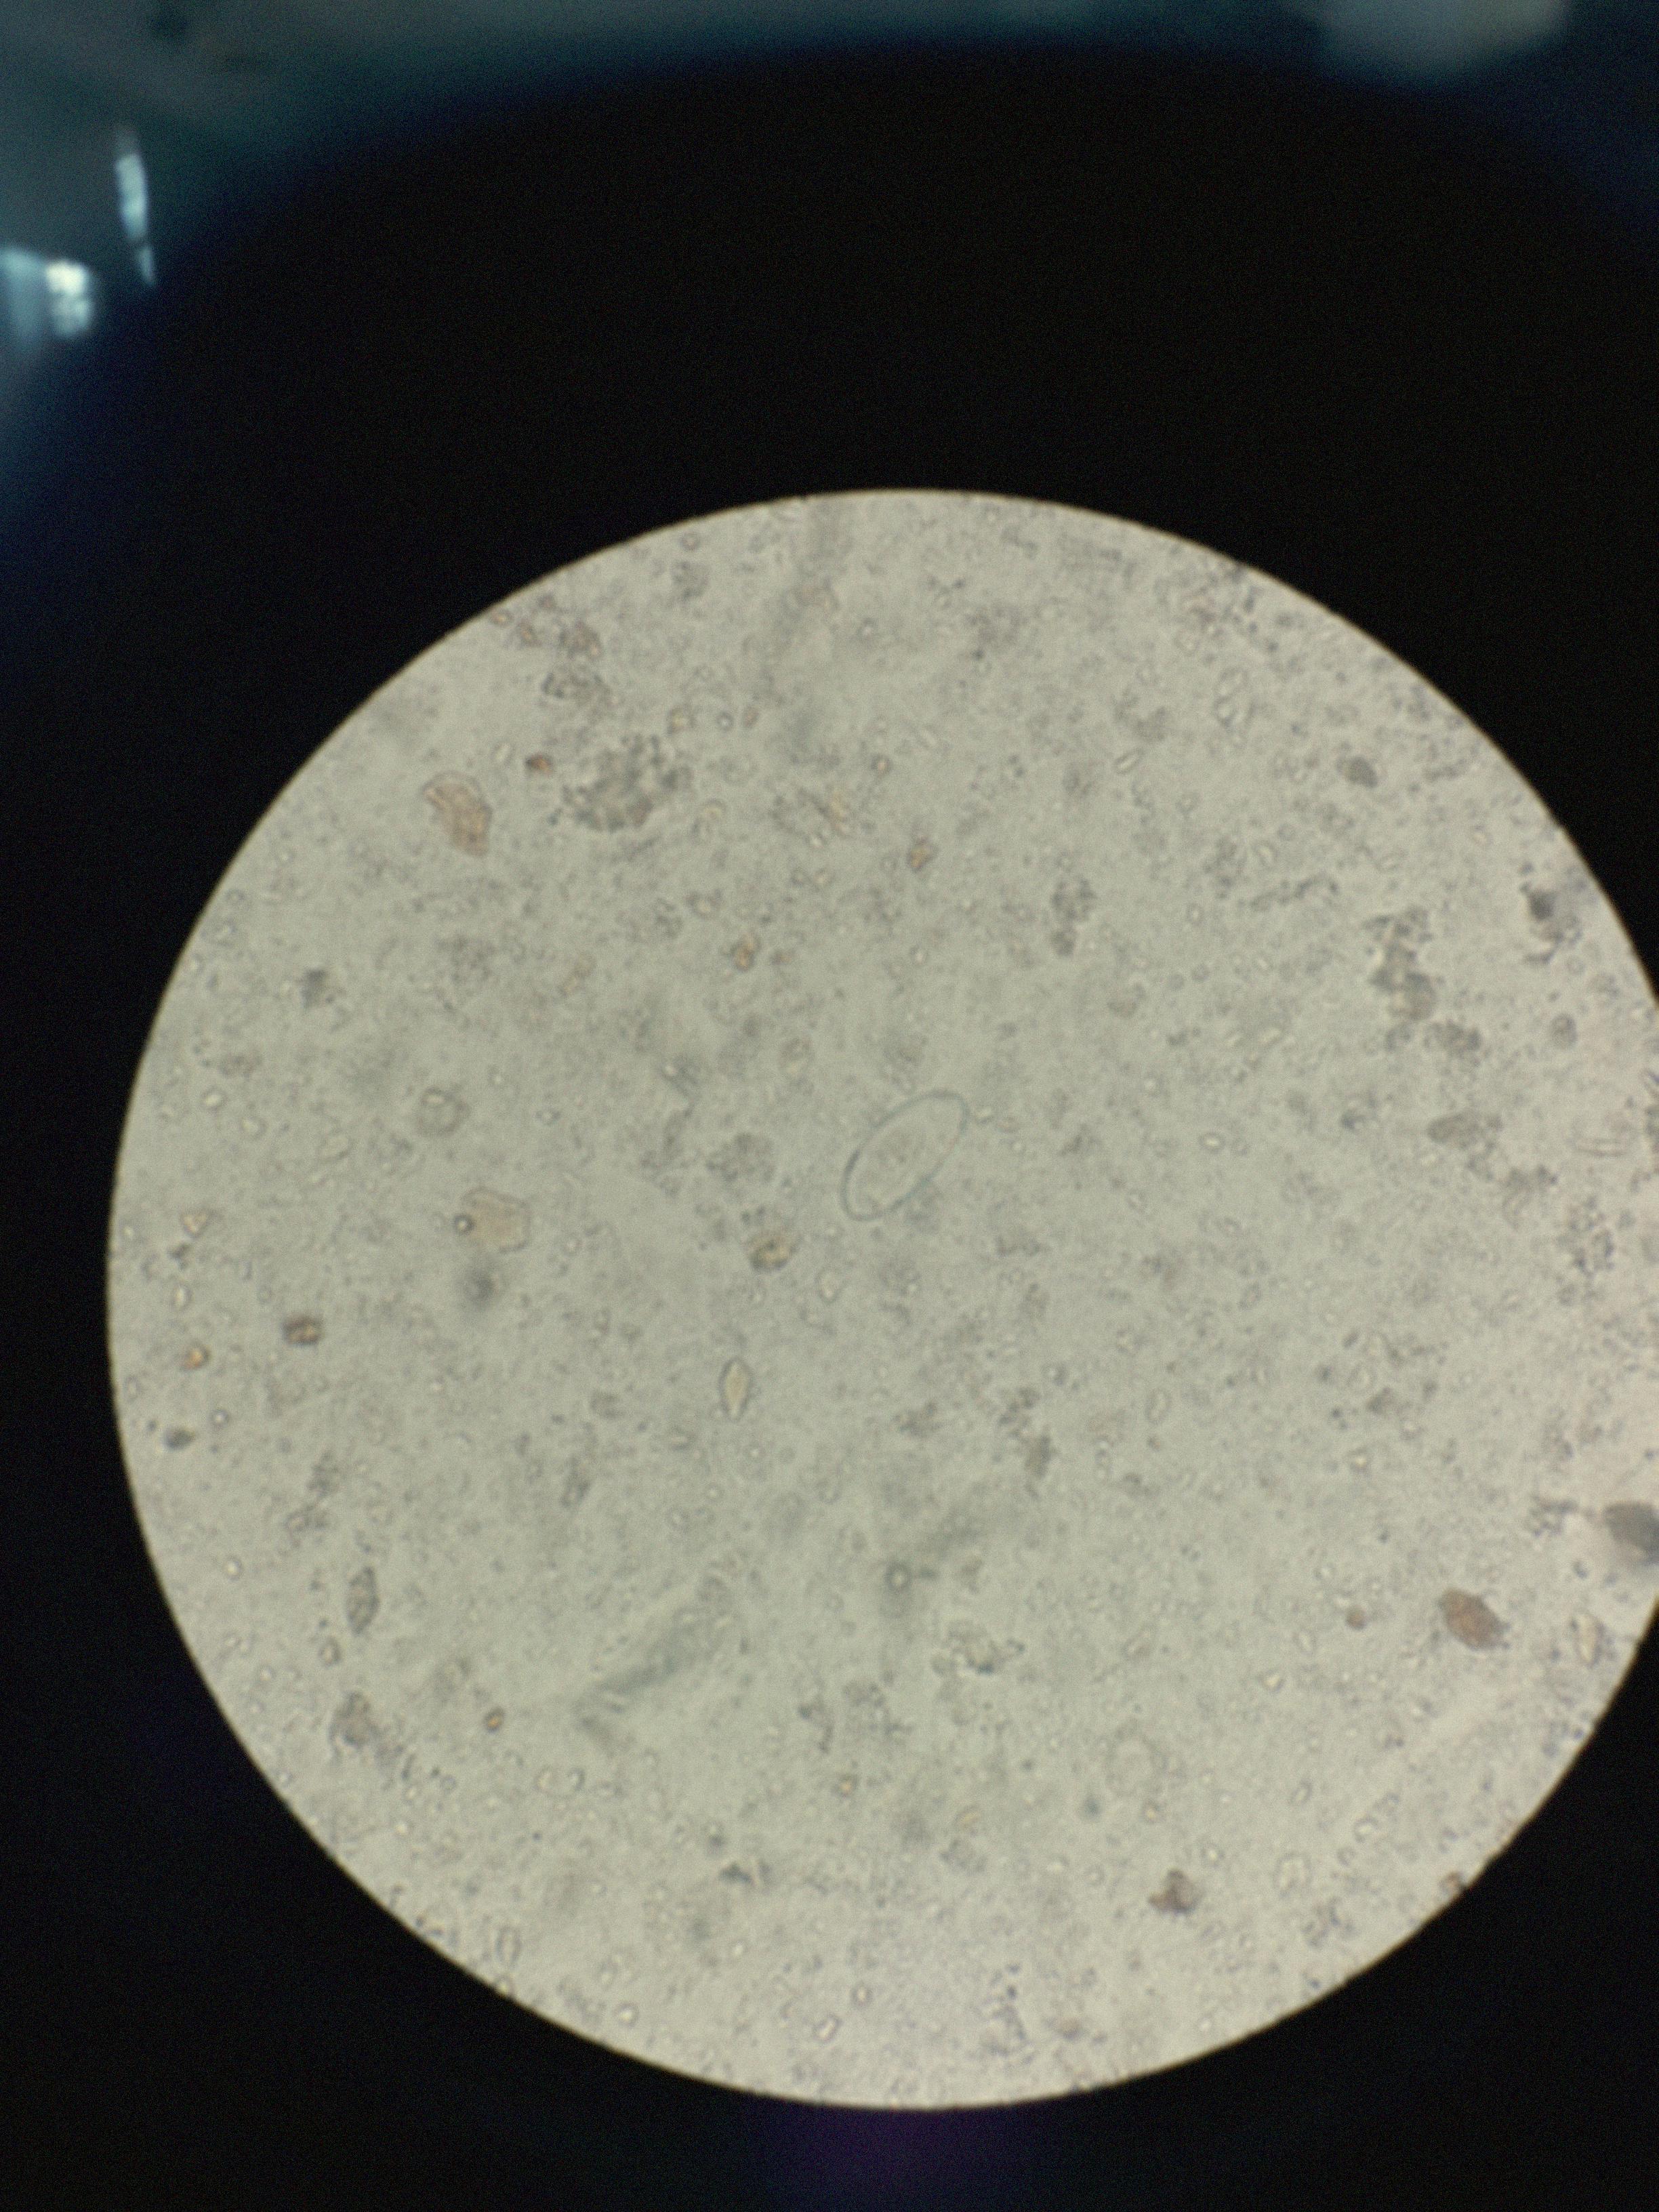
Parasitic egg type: Enterobius vermicularis